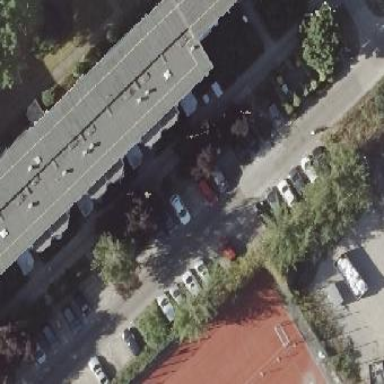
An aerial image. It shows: Street side parking area.